Aerial crown-view tile of a tropical tree (Barro Colorado Island, Panama), acquired 20241014:
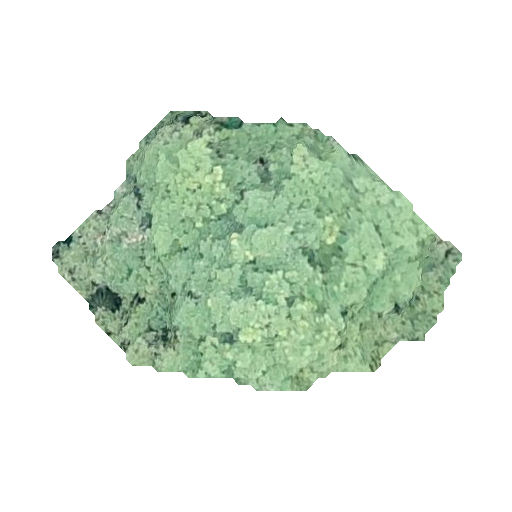
Species: Tabebuia rosea
GBIF accepted scientific name: Tabebuia rosea
Crown area: 120.262 m²